Question: I'm trying to identify a memory leak in my Android application. I'm very new to DDMS, and just trying to get my head around it.
One of the things I keep seeing is a little yellow circle in the icon for each object.

What does this indicate? I can't find any explanation of it.
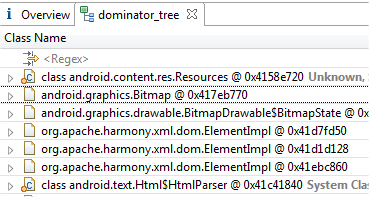
Answer: According to <URL>:
> Objects decorated with a yellow dot are Garbage Collection (GC) Roots,
i.e. objects which are assumed to be alive. Usually GC Roots are
objects that are currently on the call stack of a thread or system
classes.